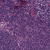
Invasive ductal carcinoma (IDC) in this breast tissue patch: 0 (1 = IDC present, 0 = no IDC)